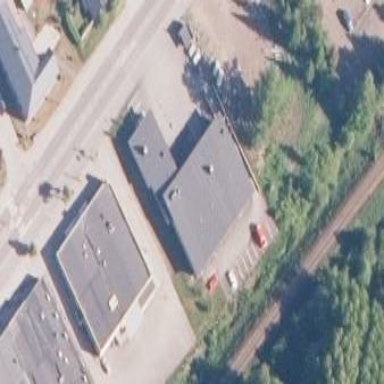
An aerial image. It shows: Fire station building.